Question: I have a JTextField that a User and an Admin update to try and solve a problem that a user may have. Although when I setText(conversation) to the JTextField the text starts in the middle and when it goes to the end of a line it does not go to a different line. Can I set the JTextField so that text begins at the top? and when the user/admin gets to the side of the text field it goes to another line? I have tried looking this up everywhere and can not find an answer

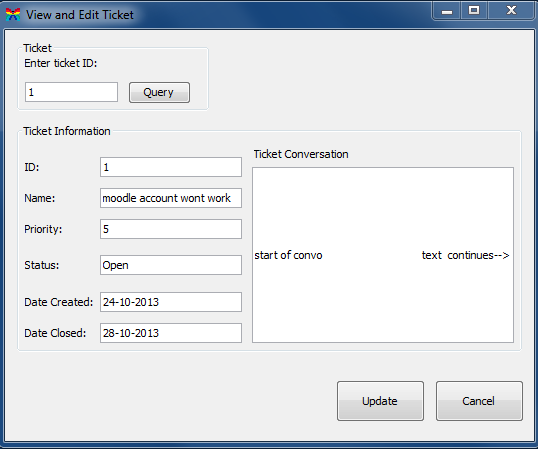
Answer: Just noticed that you are using a JTextField. JTextField is a single line and will hence print the text that appears to be center aligned. You should be using a JTextArea instead that that is multi-lineand it will solve your problem